Field crop: maize
Growth stage: 2
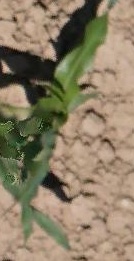
Species: maize